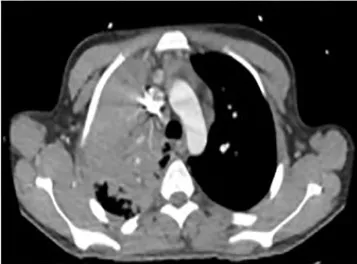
Computed Tomography of chest, abdomen, and pelvis of patients 1, 2, and 4. (D) Patient 4: right upper lobe pulmonary lesion.
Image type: radiology (ct)